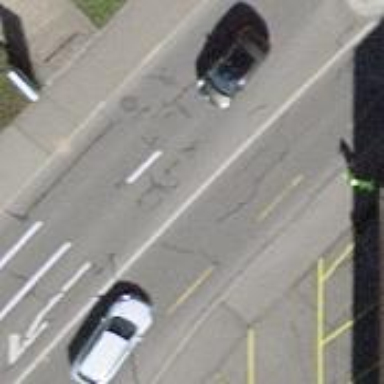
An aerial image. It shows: Primary highway with asphalt surface and separate sidewalk.